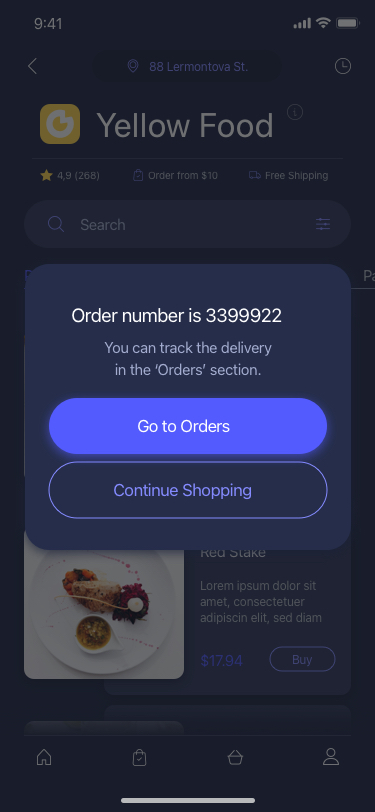
Text in this UI design:
Spinach Soup
Lorem ipsum dolor sit amet, consectetuer adipiscin elit, sed diam nonummy nibh euismod
$17.94
Buy
Red Stake
Lorem ipsum dolor sit amet, consectetuer adipiscin elit, sed diam nonummy nibh euismod
Buy
$9.25
Pumpkin Soup
Lorem ipsum dolor sit amet, consectetuer adipiscin elit, sed diam nonummy nibh euismod
Popular
Salads
Soups
Hot meals
Paste
4,9 (268)
Order from $10
Free Shipping
Yellow Food
Continue Shopping
Go to Orders
Order number is 3399922
You can track the delivery
in the ‘Orders’ section.